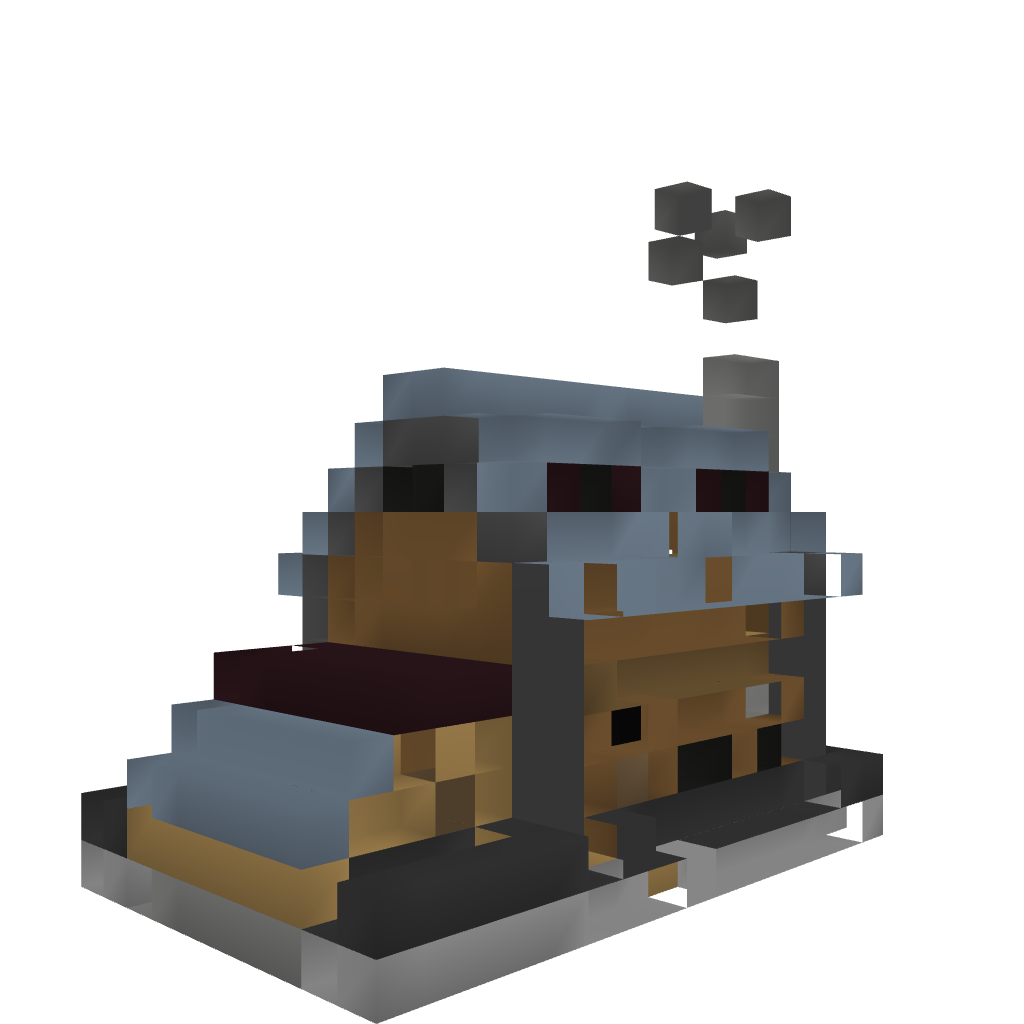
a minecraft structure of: Two Story House with Shed